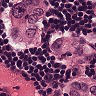
Metastatic tissue present: yes